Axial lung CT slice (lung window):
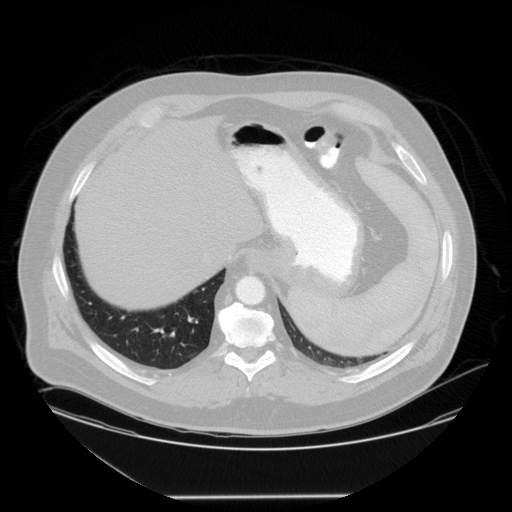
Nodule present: no